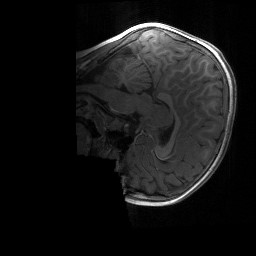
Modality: T1w
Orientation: sagittal
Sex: male
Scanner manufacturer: siemens
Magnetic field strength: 3 T
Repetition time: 1.9 s
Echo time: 0.00243 s